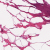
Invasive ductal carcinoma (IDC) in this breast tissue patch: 0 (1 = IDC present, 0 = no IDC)